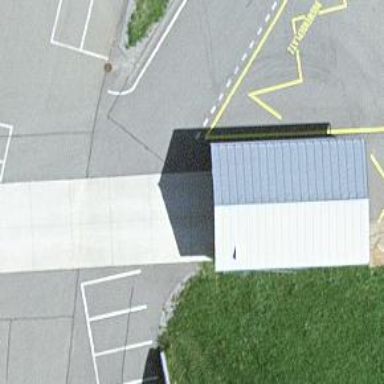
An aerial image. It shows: Garage.